Question: I am trying to reproduce the Observer Pattern example given in the book <URL> but I get this error in the 'extend' function:

I am using the code in the book starting below this line:
> First, let's model the list of dependent Observers a subject may have:
I have set up the code in a <URL> and I'd like to understand why I'm getting the error.
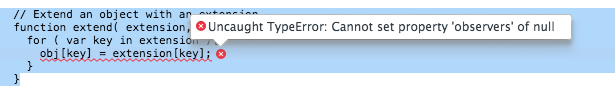
Answer: The issue in the reported error in your question is that the first argument to 'extend()' is not a valid object.
When I run your jsFiddle, it reports that 'Observer is not defined'.
If the 'Observer()' pattern should be parallel to the 'Subject()' pattern, then you are missing this piece of code:
'''
function Observer() {
this.observers = new ObserverList();
}
'''
Or, perhaps you just need to change:
'''
extend( new Observer(), check );
'''
to:
'''
extend( new ObserverList(), check );
'''
So that it uses the code you show for 'ObserverList()'.
---
In fact, when I press the button in your jsFiddle, the error that occurs is 'Uncaught ReferenceError: Observer is not defined' which further confirms the above.
And, when I apply that change, the code seems to run here: <URL>, though I don't know exactly what it's supposed to do, but it adds a checkbox and there are no errors.